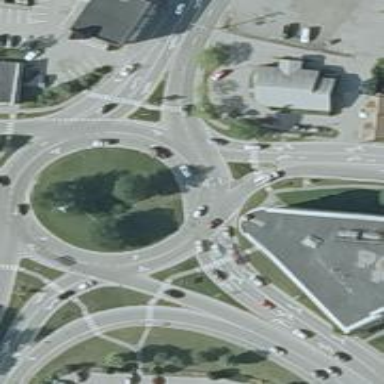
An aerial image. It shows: Primary highway intersecting roundabout.